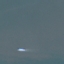
Label: SeaLake